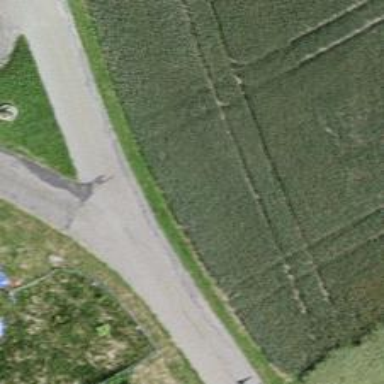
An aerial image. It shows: Unclassified road.